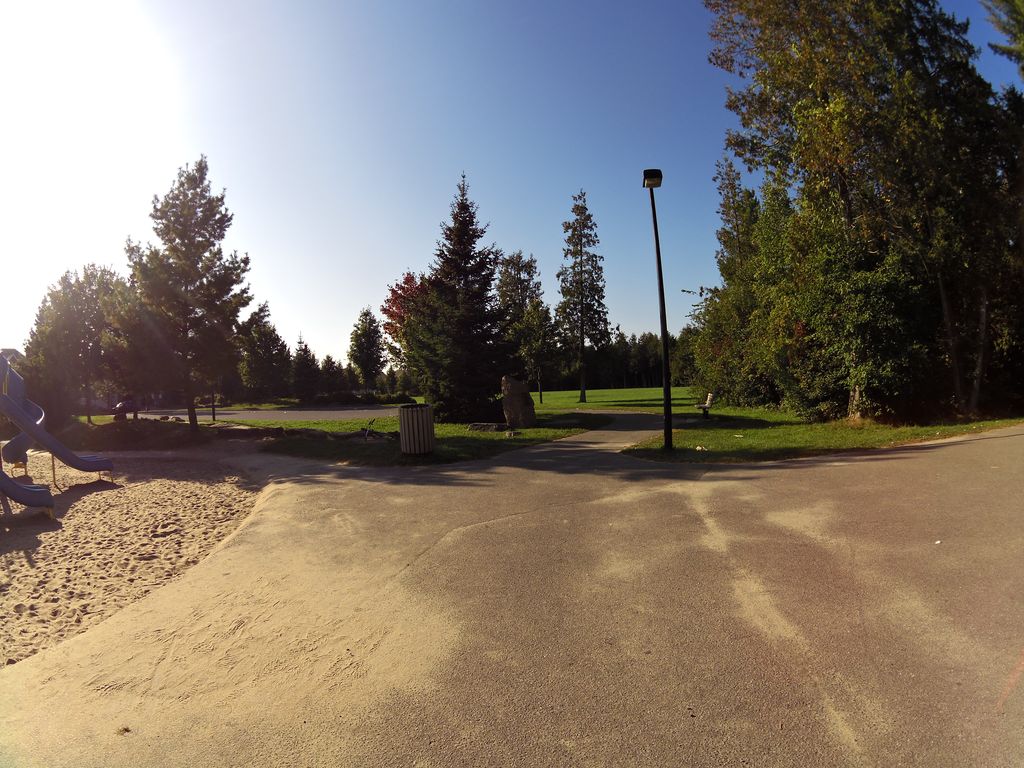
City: ottawa-gatineau